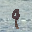
Label: 9